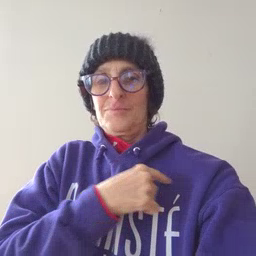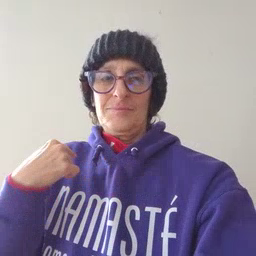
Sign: weus